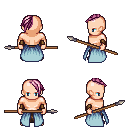
a pixel art fantasy rpg character, male body template, human, light skin, overskirt, robe skirt, pink long mohawk hairstyle, cloth bracers, spear, four views (front, back, left, right), 2x2 character sprite sheet, small pixel art, hard edges, no anti-aliasing